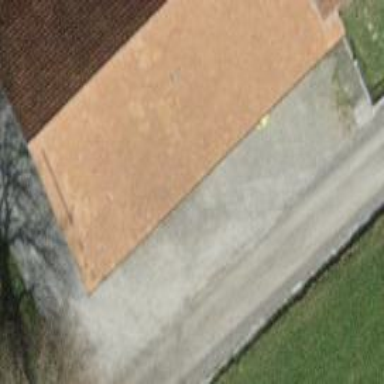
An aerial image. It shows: Farm shop.